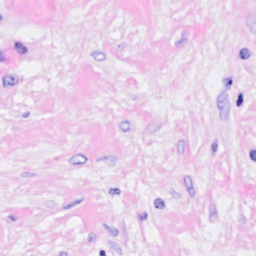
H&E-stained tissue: Breast